Question: I'm trying to create a form where the background of the input fields are styled with a gradient background. It succeds for all '<input>' tags, but not for the '<select>' tag. Can this be done? Am I doing something wrong?
The CSS I'm using:
'''
form#contact input[type="text"], input[type="url"],
input[type="email"], input[type="tel"], textarea, select {
margin: 3px 0 0 0;
padding: 6px;
width: 260px;
font-family: arial, sans-serif;
font-size: 12px;
border: 1px solid #ccc;
background: -webkit-gradient(linear, left top, left 15, from(#FFFFFF), color-stop(4%, #f4f4f4), to(#FFFFFF));
background: -moz-linear-gradient(top, #FFFFFF, #f4f4f4 1px, #FFFFFF 15px);
}
'''
See the image below.

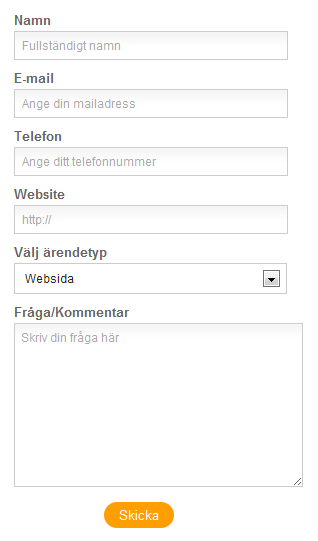
Answer: Styling '<select>' is difficult since browsers try and render the control to match the OS. You could add '-webkit-appearance: none;' to enable the gradient but that will also remove the .
See <URL>
if you can use jQuery or Prototype, I highly recommend the excellent <URL> in which the '<select>' is replaced by a dropdown that can be styled.
I have to add the styling form elements is sometimes frowned upon. Eric Meyer's <URL> is good background reading.